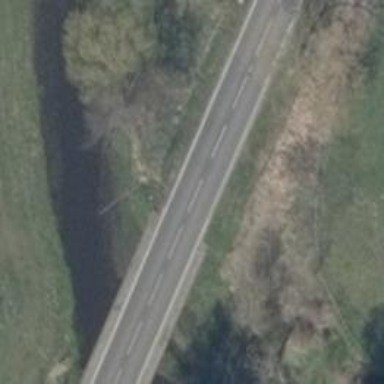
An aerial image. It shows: Secondary road crossing bridge with asphalt surface.